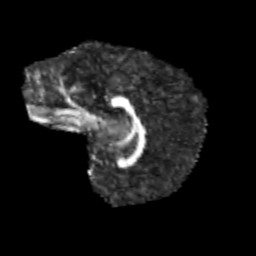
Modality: FA
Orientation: sagittal
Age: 9
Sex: female
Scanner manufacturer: siemens
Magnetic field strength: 3 T
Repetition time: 3.8 s
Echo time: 0.07 s